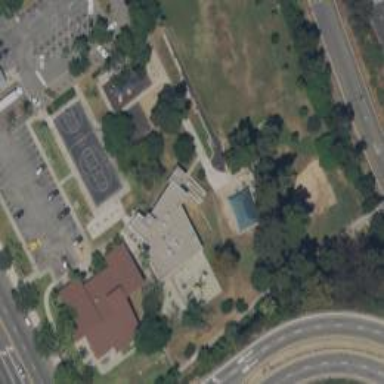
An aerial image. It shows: Kindergarten.